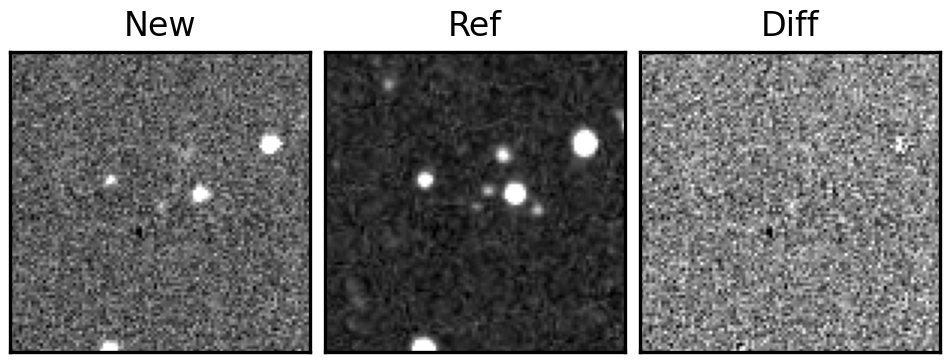
Label: real